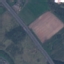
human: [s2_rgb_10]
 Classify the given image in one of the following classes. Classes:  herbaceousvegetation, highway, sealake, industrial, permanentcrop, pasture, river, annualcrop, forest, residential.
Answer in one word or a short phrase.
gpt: Highway